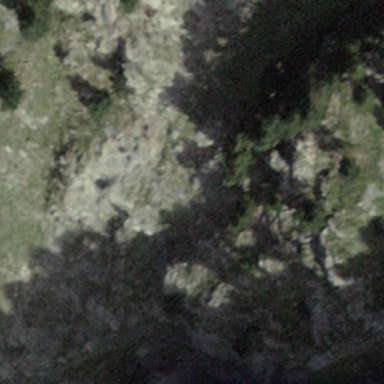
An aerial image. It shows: Landscape of bare rock.